Question: While looking at the <URL>". The algorithm proposed is recursive, and involves generating a matrix of lower dimension and assigning it to a given minor. I used combinations of 'Insert' and 'Transpose' to do it, but there are must be more efficient ways of doing it. How would you do it?
The following is the code:
'''
Clear[Gen];
Gen[p_, 1] := {{{1}}, RandomInteger[{1, p - 1}, {1, 1}]};
Gen[p_, n_] := Module[{v, r, aa, tt, afr, am, tm},
While[True,
v = RandomInteger[{0, p - 1}, n];
r = LengthWhile[v, # == 0 &] + 1;
If[r <= n, Break[]]
];
afr = UnitVector[n, r];
{am, tm} = Gen[p, n - 1];
{Insert[
Transpose[
Insert[Transpose[am], RandomInteger[{0, p - 1}, n - 1], r]], afr,
1], Insert[
Transpose[Insert[Transpose[tm], ConstantArray[0, n - 1], r]], v,
r]}
]
NonSingularRandomMatrix[p_?PrimeQ, n_] := Mod[Dot @@ Gen[p, n], p]
'''
It does generate a non-singular matrix, and has uniform distribution of matrix elements, but requires p to be prime:

The code is also not every efficient, which is, I suspect due to my inefficient matrix constructors:
'''
In[10]:= Timing[NonSingularRandomMatrix[101, 300];]
Out[10]= {0.421, Null}
'''
---
So let me condense my question. The minor matrix of a given matrix 'm' can be computed as follows:
'''
MinorMatrix[m_?MatrixQ, {i_, j_}] :=
Drop[Transpose[Drop[Transpose[m], {j}]], {i}]
'''
It is the original matrix with 'i'-th row and 'j'-th column deleted.
I now need to create a matrix of size 'n' by 'n' that will have the given minor matrix 'mm' at position '{i,j}'. What I used in the algorithm was:
'''
ExpandMinor[minmat_, {i_, j_}, v1_,
v2_] /; {Length[v1] - 1, Length[v2]} == Dimensions[minmat] :=
Insert[Transpose[Insert[Transpose[minmat], v2, j]], v1, i]
'''
Example:
'''
In[31]:= ExpandMinor[
IdentityMatrix[4], {2, 3}, {1, 2, 3, 4, 5}, {2, 3, 4, 4}]
Out[31]= {{1, 0, 2, 0, 0}, {1, 2, 3, 4, 5}, {0, 1, 3, 0, 0}, {0, 0, 4,
1, 0}, {0, 0, 4, 0, 1}}
'''
I am hoping this can be done more efficiently, which is what I am soliciting in the question.
---
Per blisarius's suggestion I looked into implementing 'ExpandMinor' via 'ArrayFlatten'.
'''
Clear[ExpandMinorAlt];
ExpandMinorAlt[m_, {i_ /; i > 1, j_}, v1_,
v2_] /; {Length[v1] - 1, Length[v2]} == Dimensions[m] :=
ArrayFlatten[{
{Part[m, ;; i - 1, ;; j - 1], Transpose@{v2[[;; i - 1]]},
Part[m, ;; i - 1, j ;;]},
{{v1[[;; j - 1]]}, {{v1[[j]]}}, {v1[[j + 1 ;;]]}},
{Part[m, i ;;, ;; j - 1], Transpose@{v2[[i ;;]]}, Part[m, i ;;, j ;;]}
}]
ExpandMinorAlt[m_, {1, j_}, v1_,
v2_] /; {Length[v1] - 1, Length[v2]} == Dimensions[m] :=
ArrayFlatten[{
{{v1[[;; j - 1]]}, {{v1[[j]]}}, {v1[[j + 1 ;;]]}},
{Part[m, All, ;; j - 1], Transpose@{v2}, Part[m, All, j ;;]}
}]
In[192]:= dim = 5;
mm = RandomInteger[{-5, 5}, {dim, dim}];
v1 = RandomInteger[{-5, 5}, dim + 1];
v2 = RandomInteger[{-5, 5}, dim];
In[196]:=
Table[ExpandMinor[mm, {i, j}, v1, v2] ==
ExpandMinorAlt[mm, {i, j}, v1, v2], {i, dim}, {j, dim}] //
Flatten // DeleteDuplicates
Out[196]= {True}
'''
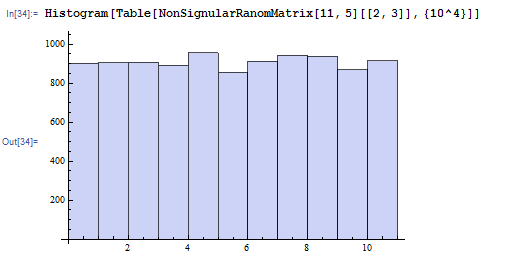
Answer: It took me a while to get here, but since I spent a good part of my postdoc generating random matrices, I could not help it, so here goes. The main inefficiency in the code comes from the necessity to move matrices around (copy them). If we could reformulate the algorithm so that we only modify a single matrix in place, we could win big. For this, we must compute the positions where the inserted vectors/rows will end up, given that we will typically insert in the middle of smaller matrices and thus shift the elements. This is possible. Here is the code:
'''
gen = Compile[{{p, _Integer}, {n, _Integer}},
Module[{vmat = Table[0, {n}, {n}],
rs = Table[0, {n}],(* A vector of r-s*)
amatr = Table[0, {n}, {n}],
tmatr = Table[0, {n}, {n}],
i = 1,
v = Table[0, {n}],
r = n + 1,
rsc = Table[0, {n}], (* recomputed r-s *)
matstarts = Table[0, {n}], (* Horizontal positions of submatrix starts at a given step *)
remainingShifts = Table[0, {n}]
(*
** shifts that will be performed after a given row/vector insertion,
** and can affect the real positions where the elements will end up
*)
},
(*
** Compute the r-s and vectors v all at once. Pad smaller
** vectors v with zeros to fill a rectangular matrix
*)
For[i = 1, i <= n, i++,
While[True,
v = RandomInteger[{0, p - 1}, i];
For[r = 1, r <= i && v[[r]] == 0, r++];
If[r <= i,
vmat[[i]] = PadRight[v, n];
rs[[i]] = r;
Break[]]
]];
(*
** We must recompute the actual r-s, since the elements will
** move due to subsequent column insertions.
** The code below repeatedly adds shifts to the
** r-s on the left, resulting from insertions on the right.
** For example, if vector of r-s
** is {1,2,1,3}, it will become {1,2,1,3}->{2,3,1,3}->{2,4,1,3},
** and the end result shows where
** in the actual matrix the columns (and also rows for the case of
** tmatr) will be inserted
*)
rsc = rs;
For[i = 2, i <= n, i++,
remainingShifts = Take[rsc, i - 1];
For[r = 1, r <= i - 1, r++,
If[remainingShifts[[r]] == rsc[[i]],
Break[]
]
];
If[ r <= n,
rsc[[;; i - 1]] += UnitStep[rsc[[;; i - 1]] - rsc[[i]]]
]
];
(*
** Compute the starting left positions of sub-
** matrices at each step (1x1,2x2,etc)
*)
matstarts = FoldList[Min, First@rsc, Rest@rsc];
(* Initialize matrices - this replaces the recursion base *)
amatr[[n, rsc[[1]]]] = 1;
tmatr[[rsc[[1]], rsc[[1]]]] = RandomInteger[{1, p - 1}];
(* Repeatedly perform insertions - this replaces recursion *)
For[i = 2, i <= n, i++,
amatr[[n - i + 2 ;; n, rsc[[i]]]] = RandomInteger[{0, p - 1}, i - 1];
amatr[[n - i + 1, rsc[[i]]]] = 1;
tmatr[[n - i + 2 ;; n, rsc[[i]]]] = Table[0, {i - 1}];
tmatr[[rsc[[i]],
Fold[# + 1 - Unitize[# - #2] &,
matstarts[[i]] + Range[0, i - 1], Sort[Drop[rsc, i]]]]] =
vmat[[i, 1 ;; i]];
];
{amatr, tmatr}
],
{{FoldList[__], _Integer, 1}}, CompilationTarget -> "C"];
NonSignularRanomMatrix[p_?PrimeQ, n_] := Mod[Dot @@ Gen[p, n],p];
NonSignularRanomMatrixAlt[p_?PrimeQ, n_] := Mod[Dot @@ gen[p, n],p];
'''
Here is the timing for the large matrix:
'''
In[1114]:= gen [101, 300]; // Timing
Out[1114]= {0.078, Null}
'''
For the histogram, I get the identical plots, and the 10-fold efficiency boost:
'''
In[1118]:=
Histogram[Table[NonSignularRanomMatrix[11, 5][[2, 3]], {10^4}]]; // Timing
Out[1118]= {7.75, Null}
In[1119]:=
Histogram[Table[NonSignularRanomMatrixAlt[11, 5][[2, 3]], {10^4}]]; // Timing
Out[1119]= {0.687, Null}
'''
I expect that upon careful profiling of the above compiled code, one could further improve the performance. Also, I did not use runtime Listable attribute in Compile, while this should be possible. It may also be that the parts of the code which perform assignment to minors are generic enough so that the logic can be factored out of the main function - I did not investigate that yet.